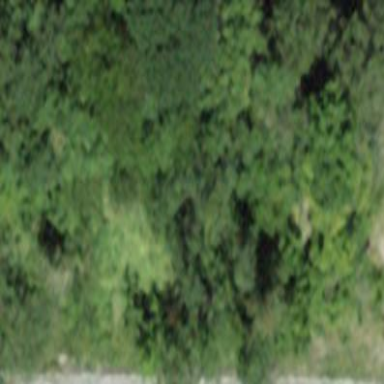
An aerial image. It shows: Forest area.